Question: I'm doing an application like Google Transliteration (Google input tools) tool in . It displays the of whatever window we are typing (finds caret location & display just window below it). But the focus (foreground process) is still on the application in which we type (for eg. Ms Word, Notepad etc.).
- -

I want to implement a universal text suggestion list (window) like that of Google Transliteration.
How to capture keystrokes before another process gets it (block foreground process from getting it)? (Main Question)
How to capture keystrokes (up & down arrow keys and enter key) and select an option from the words list without focusing on the 'words list' window?
(Caret should remain active and blinking on the foreground process text field. eg. Folder rename text field)
Someone please help me to solve this problem.
I already found <URL>, but it not helped me to solve my problem.
<URL>
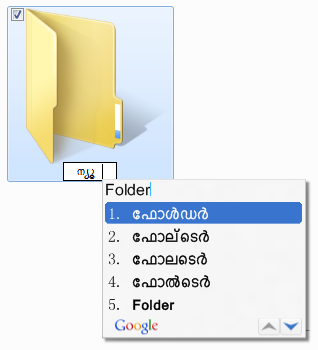
Answer: You mix two different problems. The first problem - to catch keyboard input - nothing to do with the second - to make an unfocusable window.
The solution to the first problem is very simple - as stated in your link, there is no other way to do it other than Low-Level windows hooks.
The second problem is more difficult, the solution may require a little experimentation, creativity and knowledge of WinAPI. Examples are <URL>.